Question: Previously I thought that the "price" shown in the order page under "Shipping and Handling Information" block in magento's admin panel is retrieved from "sales_flat_quote_shipping_rate" table but when I changed the value of price in the database manually it doesn't reflect any changes, from that i concluded that the price is not retrieved from that table.
Can anyone help me to understand this?
I have attached the screenshot to make clear what I am talking about.

Any help is appreciated.
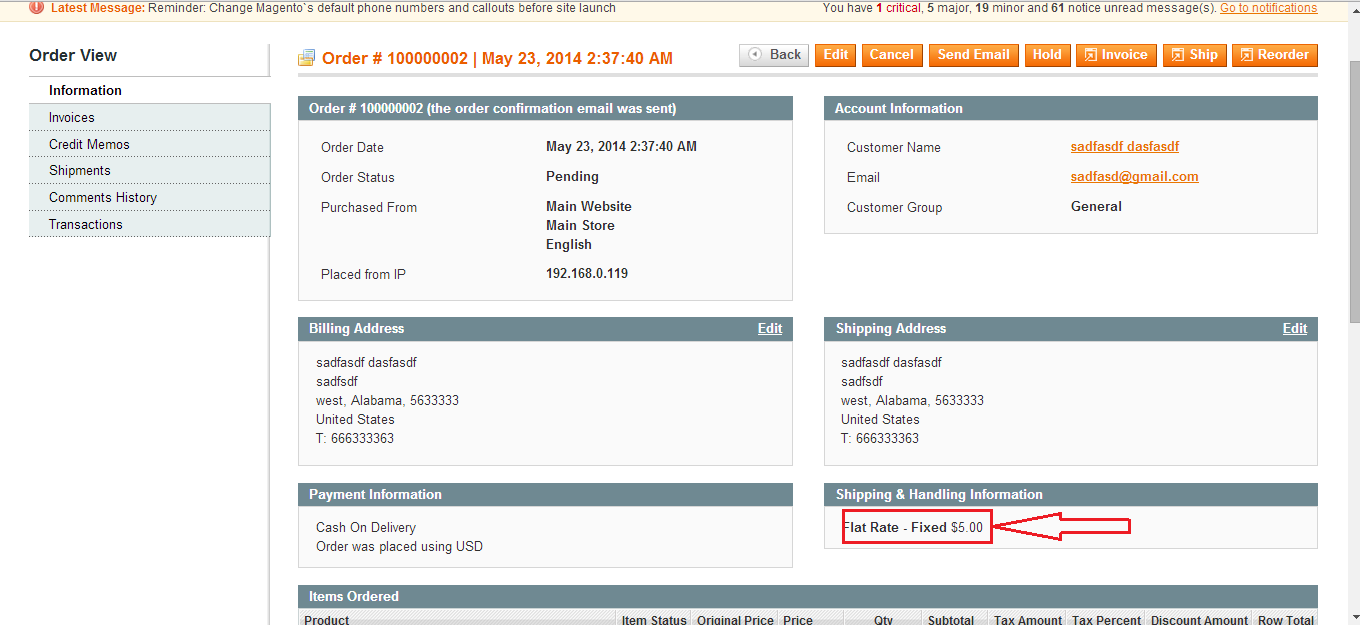
Answer: Orders data are saved in database tables 'sales_flat_order' and 'sales_flat_order_item'
Check columns 'base_shipping_amount' & 'shipping_amount' in 'sales_flat_order' table